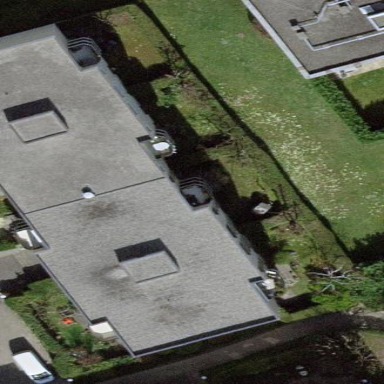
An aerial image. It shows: Garden enclosed by fence.